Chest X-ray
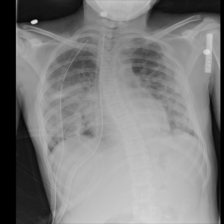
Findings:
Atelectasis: negative
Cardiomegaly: negative
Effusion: negative
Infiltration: negative
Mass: negative
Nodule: negative
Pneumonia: negative
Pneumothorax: negative
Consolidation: negative
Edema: negative
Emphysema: negative
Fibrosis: negative
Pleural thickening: negative
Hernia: negative